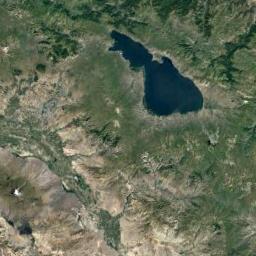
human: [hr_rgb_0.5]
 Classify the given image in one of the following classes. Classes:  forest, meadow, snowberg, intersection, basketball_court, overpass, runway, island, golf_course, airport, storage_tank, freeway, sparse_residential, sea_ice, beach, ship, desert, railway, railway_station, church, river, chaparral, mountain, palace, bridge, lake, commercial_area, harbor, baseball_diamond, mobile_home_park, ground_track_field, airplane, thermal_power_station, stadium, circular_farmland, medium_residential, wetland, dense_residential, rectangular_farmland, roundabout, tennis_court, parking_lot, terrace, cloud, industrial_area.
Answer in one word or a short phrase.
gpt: lake